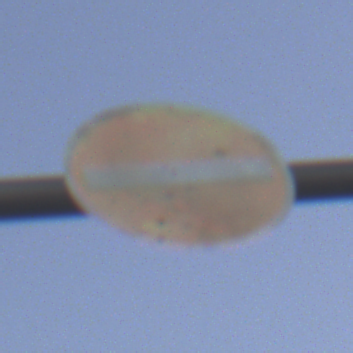
Verkehrszeichen: VerbotDerEinfahrt
Umgebung: Outdoor, RoadRail
Tageszeit: SunriseSunset
Wetter: PartlyCloudy
Licht: Natural
Jahreszeit: NotSpecified
Kontrast: LowContrast